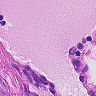
Metastatic tissue present: no